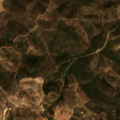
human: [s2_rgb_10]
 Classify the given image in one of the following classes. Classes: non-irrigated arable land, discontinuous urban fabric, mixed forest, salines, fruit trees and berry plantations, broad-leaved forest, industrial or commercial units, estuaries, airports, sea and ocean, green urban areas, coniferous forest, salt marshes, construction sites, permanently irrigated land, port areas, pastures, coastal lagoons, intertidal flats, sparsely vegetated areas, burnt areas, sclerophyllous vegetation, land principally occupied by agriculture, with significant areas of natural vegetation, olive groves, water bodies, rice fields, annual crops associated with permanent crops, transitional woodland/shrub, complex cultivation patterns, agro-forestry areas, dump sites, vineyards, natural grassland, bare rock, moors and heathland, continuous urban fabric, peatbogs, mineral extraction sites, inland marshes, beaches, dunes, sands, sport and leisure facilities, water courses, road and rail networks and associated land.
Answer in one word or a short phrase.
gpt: broad-leaved forest, sclerophyllous vegetation, transitional woodland/shrub